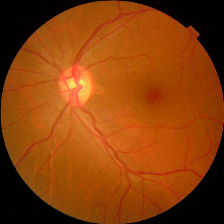
Diabetic retinopathy grade: No DR